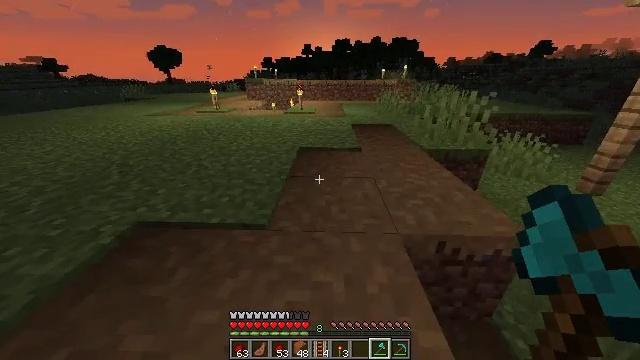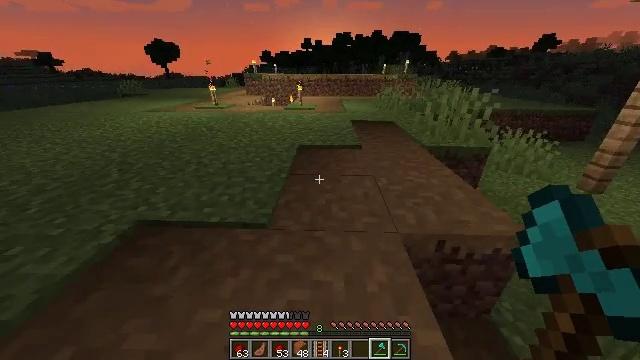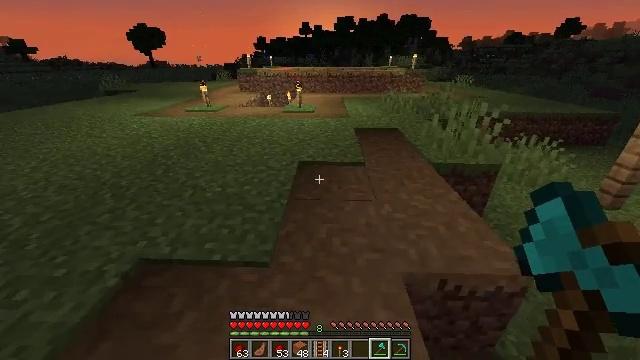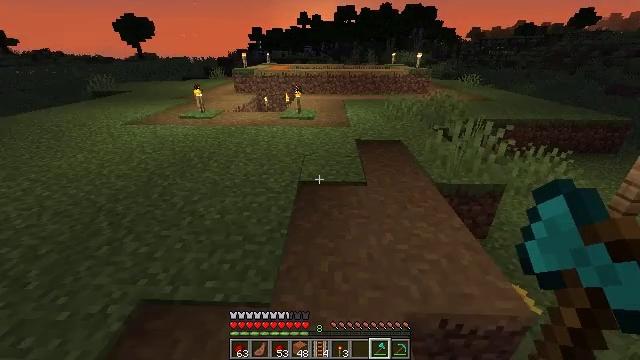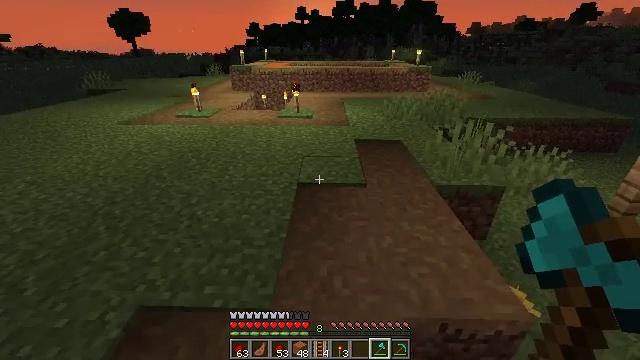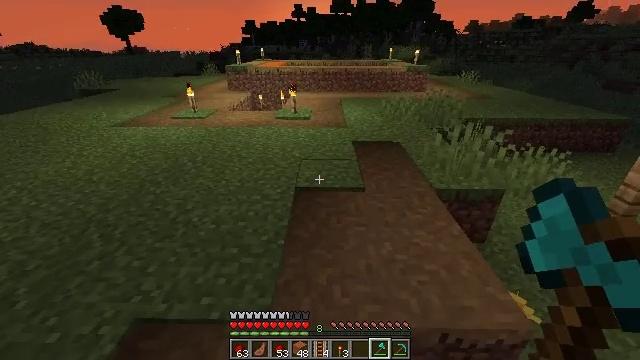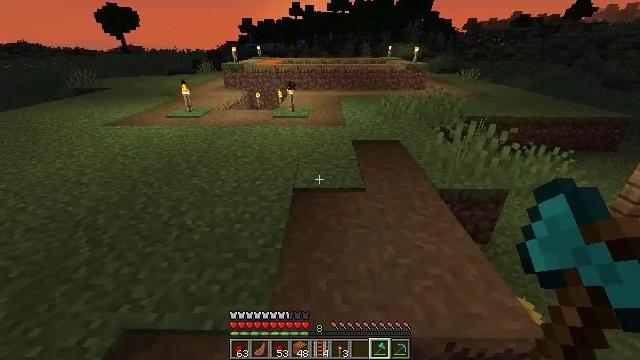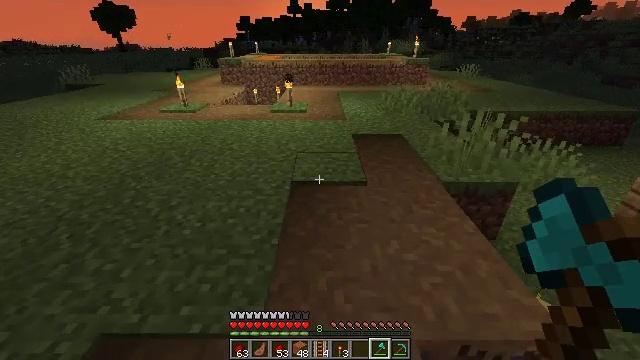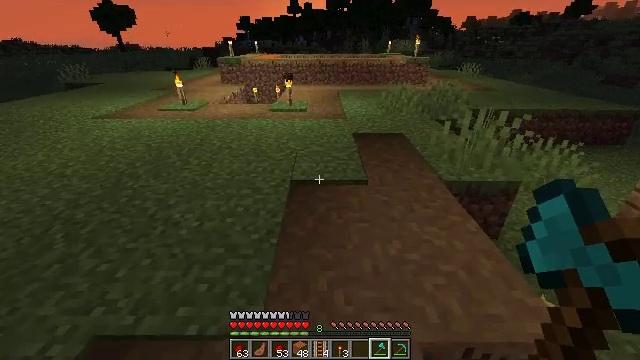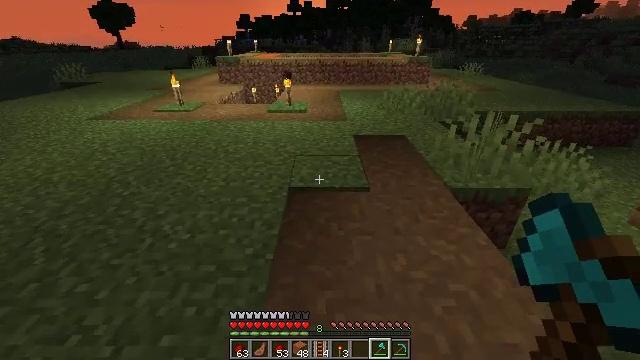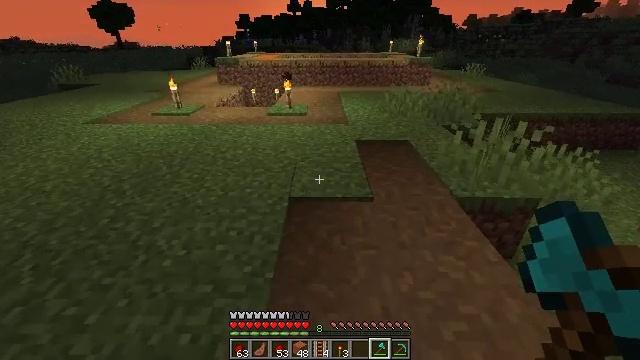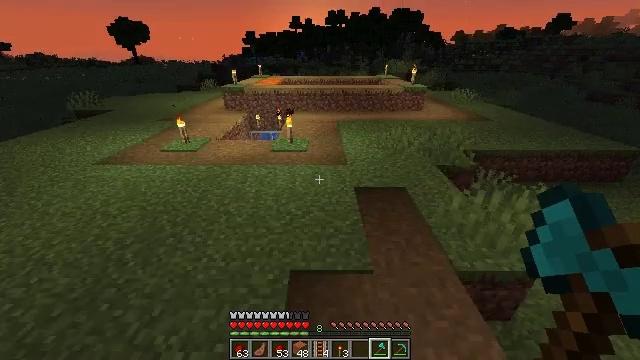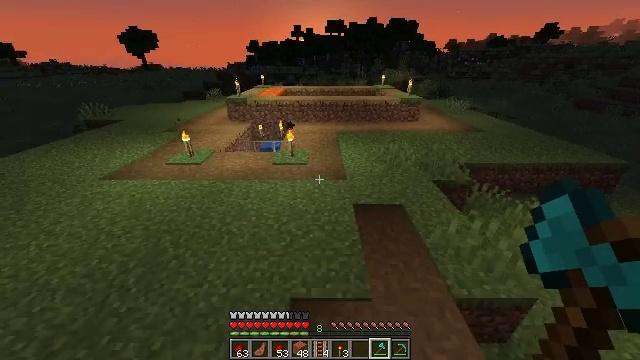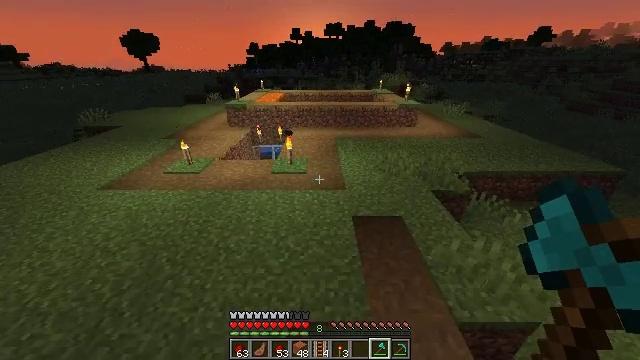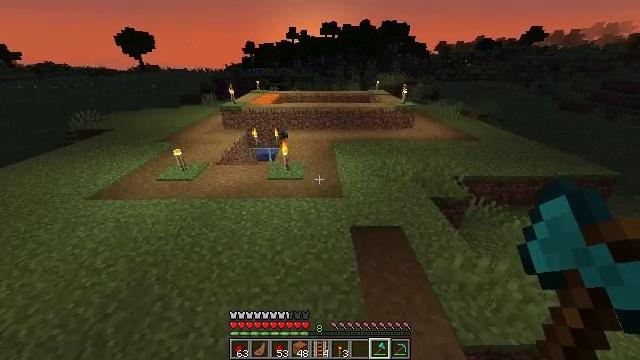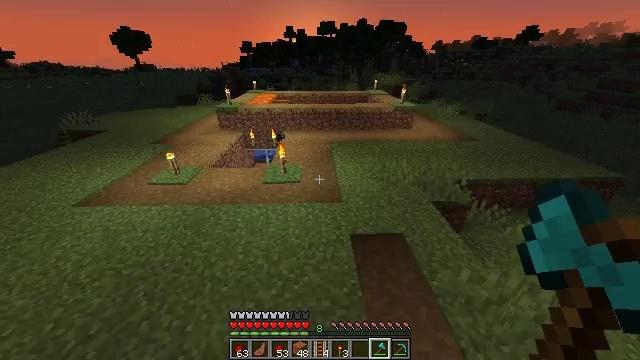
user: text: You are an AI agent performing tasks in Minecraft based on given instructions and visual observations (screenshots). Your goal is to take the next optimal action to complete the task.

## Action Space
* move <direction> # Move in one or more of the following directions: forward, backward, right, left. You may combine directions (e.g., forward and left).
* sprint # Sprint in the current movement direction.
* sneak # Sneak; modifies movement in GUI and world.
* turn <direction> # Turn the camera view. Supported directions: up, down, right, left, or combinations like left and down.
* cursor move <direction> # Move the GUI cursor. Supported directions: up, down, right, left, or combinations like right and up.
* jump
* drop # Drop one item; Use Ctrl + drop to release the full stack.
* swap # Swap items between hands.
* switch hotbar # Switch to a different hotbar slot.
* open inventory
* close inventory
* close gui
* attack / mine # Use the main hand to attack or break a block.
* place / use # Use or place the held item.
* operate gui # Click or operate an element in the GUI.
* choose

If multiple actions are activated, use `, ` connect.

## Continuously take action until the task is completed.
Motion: motion action
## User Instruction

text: Attack the villager.
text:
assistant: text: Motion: move forward, turn down, jump
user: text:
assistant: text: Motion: move forward, jump
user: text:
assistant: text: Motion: move forward, jump
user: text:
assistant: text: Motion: move forward, jump
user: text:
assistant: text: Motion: move forward, jump
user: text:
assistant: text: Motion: move forward, jump
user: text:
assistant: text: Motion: move forward, jump
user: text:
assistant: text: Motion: move forward, jump
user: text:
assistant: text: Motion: move forward, jump
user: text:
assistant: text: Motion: move forward, sprint, jump
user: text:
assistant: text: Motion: move forward, sprint, jump
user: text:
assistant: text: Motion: move forward, sprint, jump
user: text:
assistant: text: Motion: move forward, jump
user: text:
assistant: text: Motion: move forward, jump
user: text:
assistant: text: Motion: move forward, jump
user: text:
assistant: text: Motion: move forward, turn right
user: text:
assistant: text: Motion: move forward, turn right
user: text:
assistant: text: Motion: move forward, turn right
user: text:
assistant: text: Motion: move forward and move right
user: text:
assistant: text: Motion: move forward and move right, turn left and down
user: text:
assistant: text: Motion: move forward and move right, turn left
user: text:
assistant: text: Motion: move forward and move right, turn left
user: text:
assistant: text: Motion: move forward and move right, turn left
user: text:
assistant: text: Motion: turn right and down
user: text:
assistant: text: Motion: turn right
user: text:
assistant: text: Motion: no_op
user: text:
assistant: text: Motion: no_op
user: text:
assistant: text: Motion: no_op
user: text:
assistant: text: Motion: no_op
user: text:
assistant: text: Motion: no_op